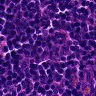
Metastatic tissue present: no